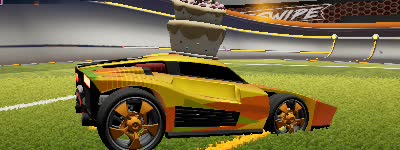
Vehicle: breakout